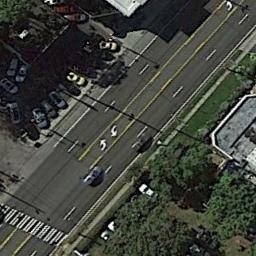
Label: freeway